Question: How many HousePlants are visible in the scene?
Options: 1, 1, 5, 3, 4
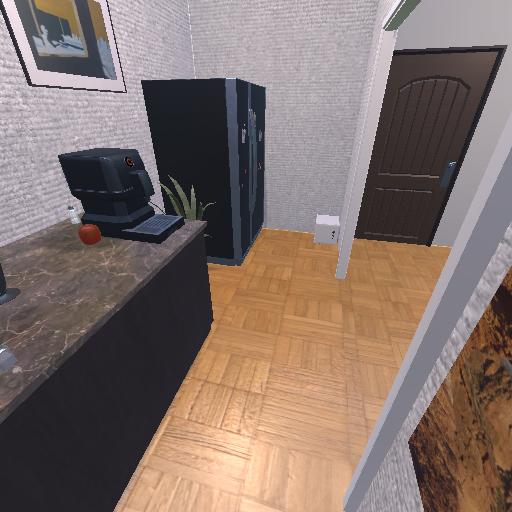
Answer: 1